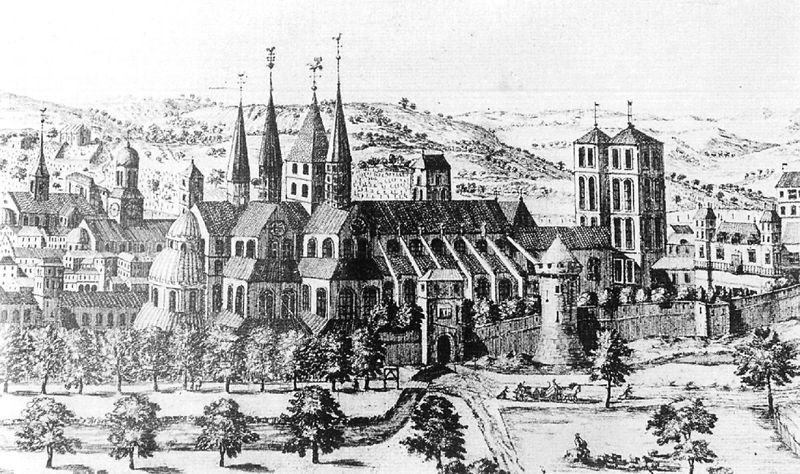
Titel: La ville de Cluny
Künstler: Louis Prévost
Standort: Cluny, Musée Ochier (EU - F - Burgund)
Schlagwörter: himmel, bäume, fluss, landschaft, stadt, fenster, schwarz, strasse, weiss, zeichnung, dach, gebäude, haus, weg, häuser, hügel, büsche, kirche, wege, gotik, pferd, pferde, turmspitze, papier, ansicht, vedute, acker, berge, dächer, mauer, allee, kuppel, tor, zinnen, foto, kirchen, kirchtürme, ortschaft, burg, türme, dom, festung, druck, stadttor, kirchenschiff, mittelalter, stadtmauer, hahn, pflug, pflügen, bogenfenster, wetterhahn, zwillingstürme, hügel4, wetterhähne